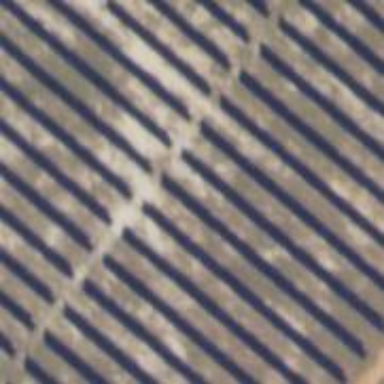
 consisting of solar photovoltaic panels."